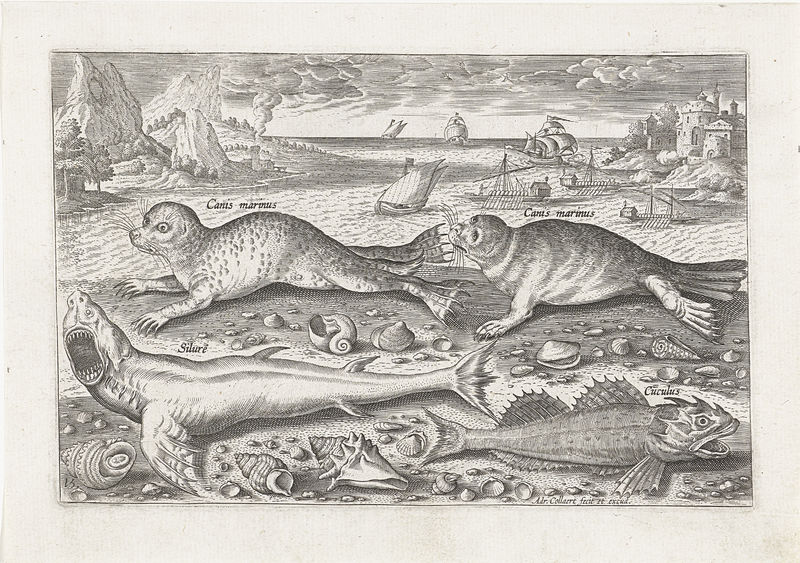
Titel: Twee zeehonden en twee vissen op het strand
Künstler: Adriaen Collaert
Standort: Amsterdam
Institution: Rijksmuseum
Schlagwörter: hands, white, black, grey, print, wood, smoke, cliff, cloud, clouds, rocks, sky, boat, building, mountain, mountains, ocean, sand, sea, see, ship, shore, water, tower, trees, eyes, feet, drawing, paper, black and white, castle, mouth, animals, etching, illustration, sketch, curls, beach, boats, mast, sail, discovery, flag, buildings, art, seal, animal, fire, fish, lighthouse, ships, whiskers, conch, seashell, shell, shells, land, sailing, creature, latin, europe, science, marine, teeth, snad, fin, nails, ees, word, information, san, fins, scientific, seals, snail, new world, shark, seashells, whith, carris marpus, caris, carris, sea lions, canis marinus, sea life, cuculus, sea dog, silure, morze, walrus, mountqain, descriptive, identification, boatsa, informative, innovation